Field crop: maize
Growth stage: 2
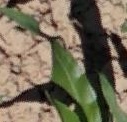
Species: maize